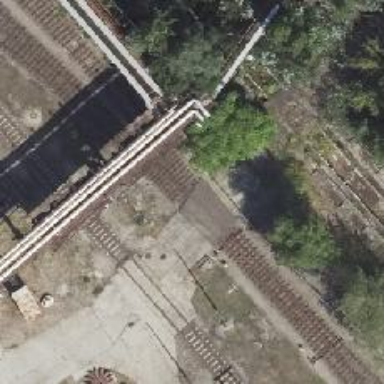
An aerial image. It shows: Railway yard used for servicing trains.